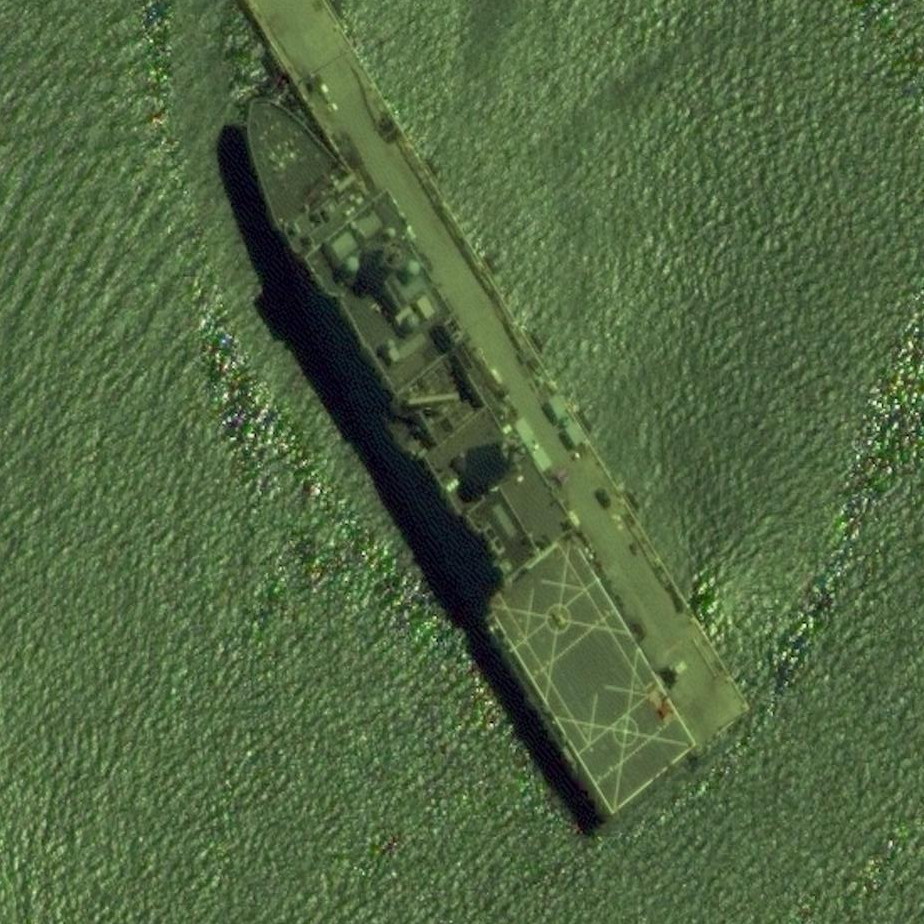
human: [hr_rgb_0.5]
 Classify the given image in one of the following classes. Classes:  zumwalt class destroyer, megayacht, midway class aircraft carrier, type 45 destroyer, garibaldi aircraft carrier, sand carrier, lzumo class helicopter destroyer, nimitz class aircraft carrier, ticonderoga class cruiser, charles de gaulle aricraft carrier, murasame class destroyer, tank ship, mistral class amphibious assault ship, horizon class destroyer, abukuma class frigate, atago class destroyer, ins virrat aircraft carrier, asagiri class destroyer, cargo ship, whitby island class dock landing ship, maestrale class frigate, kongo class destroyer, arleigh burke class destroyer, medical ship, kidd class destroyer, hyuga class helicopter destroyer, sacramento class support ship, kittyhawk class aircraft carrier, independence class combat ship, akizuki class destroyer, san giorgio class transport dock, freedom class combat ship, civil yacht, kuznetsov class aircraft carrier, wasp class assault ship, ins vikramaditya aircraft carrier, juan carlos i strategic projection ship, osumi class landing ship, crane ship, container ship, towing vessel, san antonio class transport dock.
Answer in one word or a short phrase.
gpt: Whitby Island class dock landing ship